Question: Is it possible to display "0" in FusionCharts Heatmap instead of blanks (missing values)? For example now it looks like this:

I'd like to display 0 instead of missing/blank values.
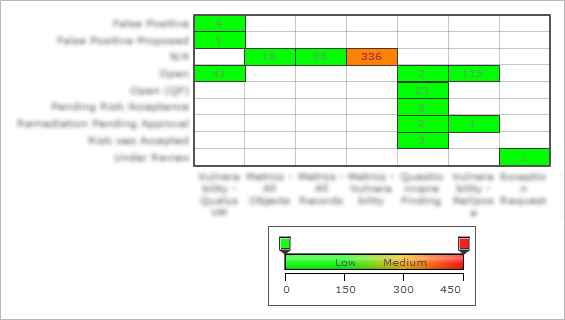
Answer: Thanks to overwhelming support by SO community, I went back to my original research of this question.
Turned out the solution was obvious and right under my own nose. Originally the individual chart elements were collected in a StringBuilder like this (VB.NET/ASP.NET code)
'''
chartSB.AppendFormat("<set rowId='{0}' columnId='{1}' value='{2}' ", rowID, colName, value)
'''
if the "value" has actual value - it's displayed, but if it contains 'DbNull' - it is displayed as blank. I didn't want to modify original dataset that feeds the chart, but I don't have to. If I replace 'DbNull' with "0" just for the rendering - this does the trick:
'''
chartSB.AppendFormat("<set rowId='{0}' columnId='{1}' value='{2}' ", rowID, colName, If(IsDBNull(value), "0", value))
'''